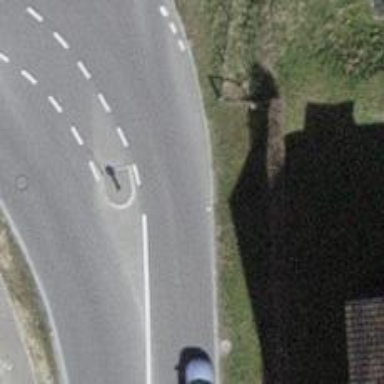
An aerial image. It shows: Tertiary road with asphalt surface and cycle lane.